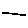
Label: line